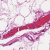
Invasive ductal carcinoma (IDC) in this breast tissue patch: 0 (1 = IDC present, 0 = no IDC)